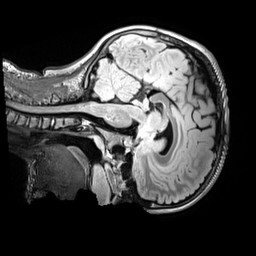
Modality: FLAIR
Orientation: sagittal
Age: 13
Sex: female
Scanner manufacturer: siemens
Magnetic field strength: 3 T
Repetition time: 5 s
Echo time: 0.388 s